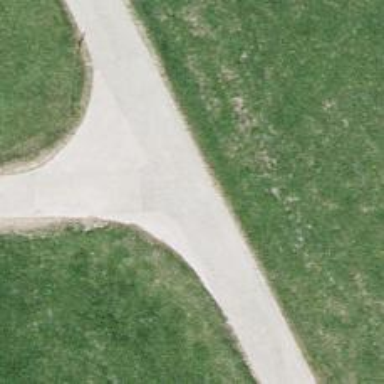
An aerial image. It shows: Paved track with grade1 tracktype.